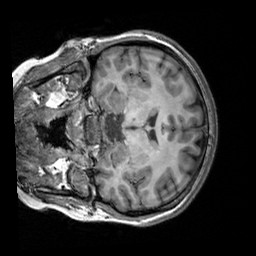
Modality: T1w
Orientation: coronal
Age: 23
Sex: female
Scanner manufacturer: siemens
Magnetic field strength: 3 T
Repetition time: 2.3 s
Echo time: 0.00303 s